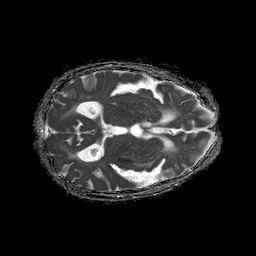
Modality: ADC
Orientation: axial
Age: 81
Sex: female
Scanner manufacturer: philips
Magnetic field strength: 1.5 T
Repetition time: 4.6 s
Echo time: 0.08941 s